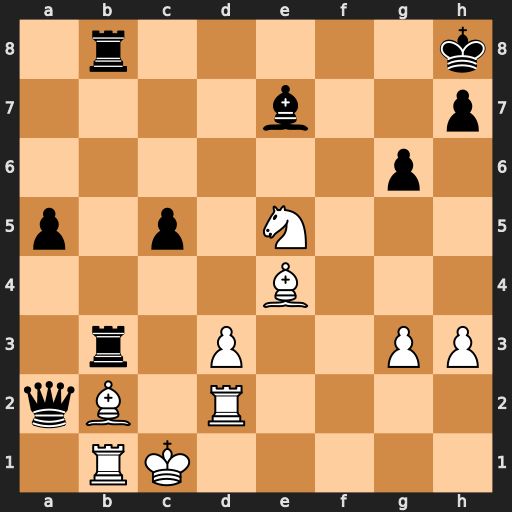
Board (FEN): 1r5k/4b2p/6p1/p1p1N3/4B3/1r1P2PP/qB1R4/1RK5
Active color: w
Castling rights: -
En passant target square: -
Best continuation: Nxg6+ Kg8 Bd5#